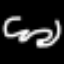
Label: frog